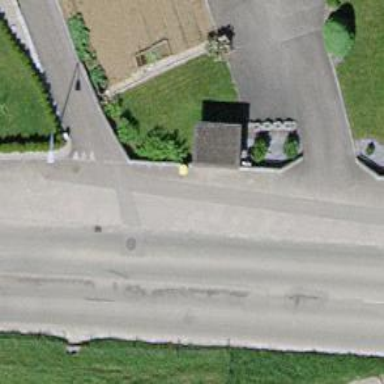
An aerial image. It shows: Bus stop with platform for public transport.